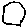
Label: circle